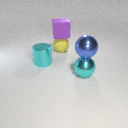
large purple rubber cube above large yellow rubber sphere